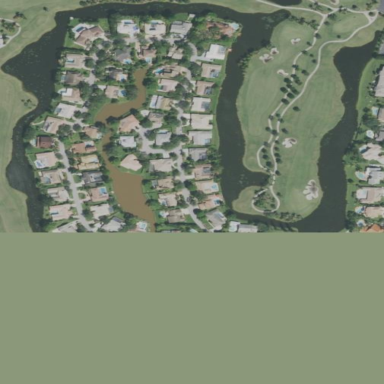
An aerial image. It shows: Water hazard in golf course. The hazard is natural water feature.